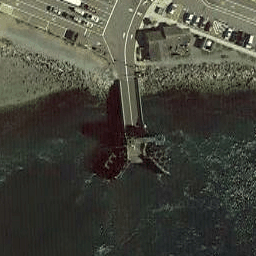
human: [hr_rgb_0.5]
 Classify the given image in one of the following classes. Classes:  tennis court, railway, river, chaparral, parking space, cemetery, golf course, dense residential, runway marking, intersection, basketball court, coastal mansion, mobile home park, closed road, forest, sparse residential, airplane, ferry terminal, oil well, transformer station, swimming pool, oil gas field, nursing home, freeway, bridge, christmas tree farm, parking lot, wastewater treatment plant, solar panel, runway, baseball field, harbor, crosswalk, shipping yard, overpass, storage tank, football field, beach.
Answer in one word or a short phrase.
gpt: ferry terminal